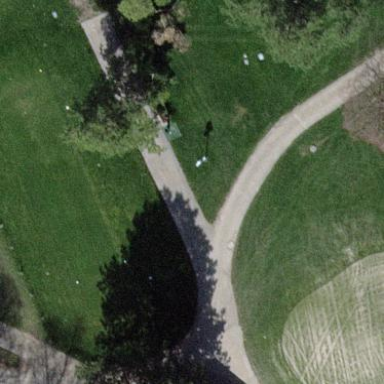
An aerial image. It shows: Golf tee.